Question: After reading through the PHP manual, I added 'session_name('mysite');' to my code to ensure that collisions between sessions won't happen if I will run multiple apps in the future.
Unfortunately the 'session_name()'-function call it kills my site completely . A fatal error is thrown (which appears in the error logs, but doesn't say anything!) and the below error is shown in the browser:
I have PHP-FPM running along with suhosin+nginx at a freshly installed Ubuntu VM.

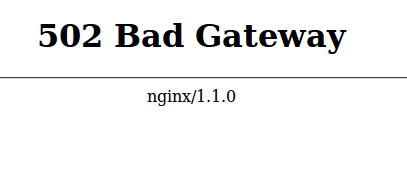
Answer: As pointed out in the comments on the <URL>, there are some issues w/ session_name that can cause your site to break:
1. Make sure that you call session_name before anything else, including session_start
2. Make sure there are no periods in your session name (i.e.: don't use "mysite.com" as your session name)